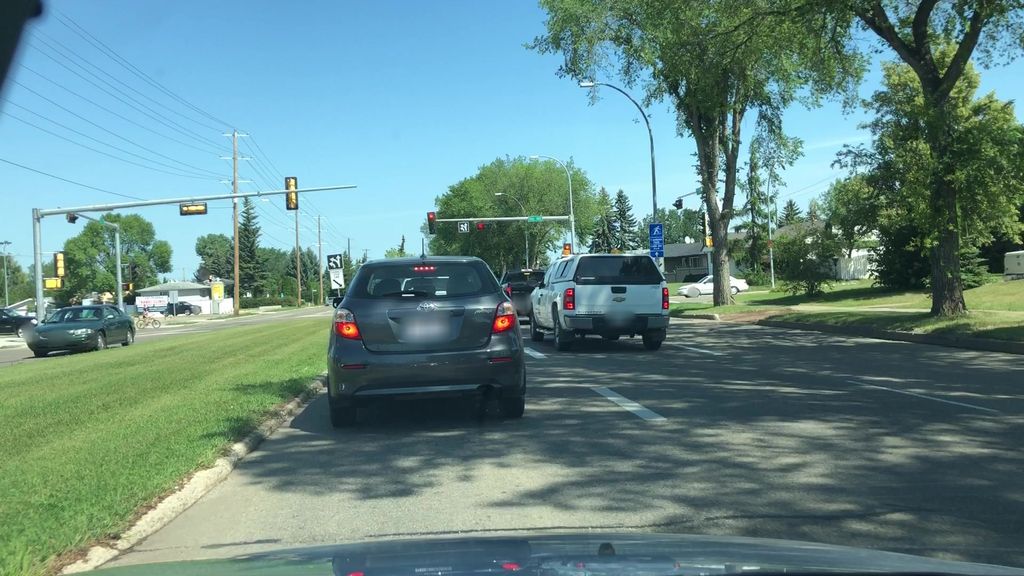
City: edmonton